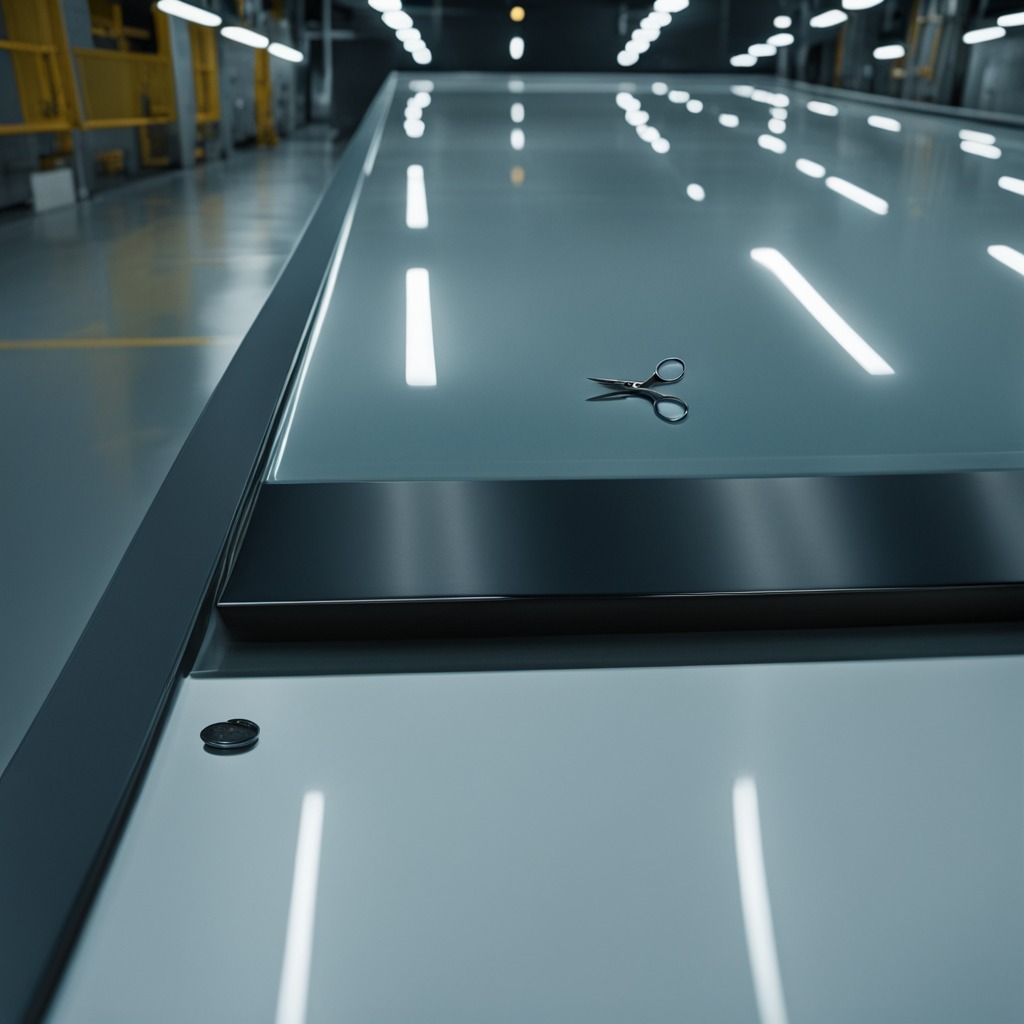
A scissor is lying on the table.